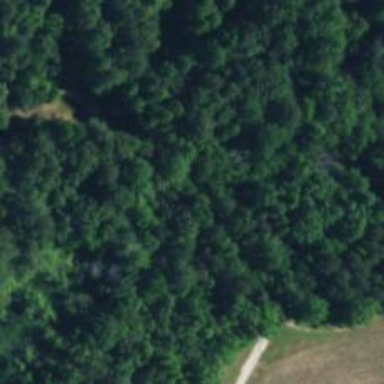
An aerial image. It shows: Culvert tunnel.